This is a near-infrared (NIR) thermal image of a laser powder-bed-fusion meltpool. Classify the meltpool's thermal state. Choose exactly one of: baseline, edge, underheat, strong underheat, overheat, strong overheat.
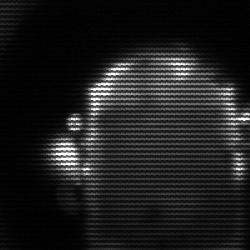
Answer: baseline